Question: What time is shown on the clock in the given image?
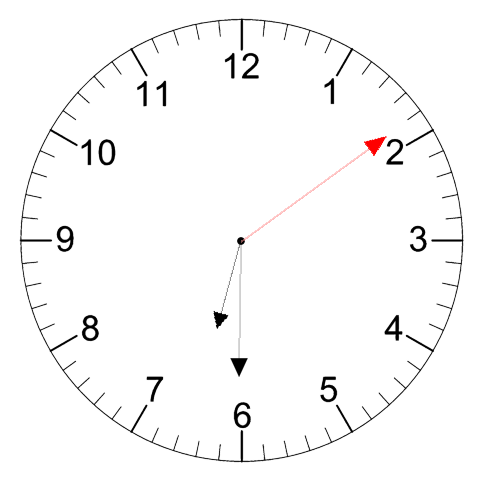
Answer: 06:30:09